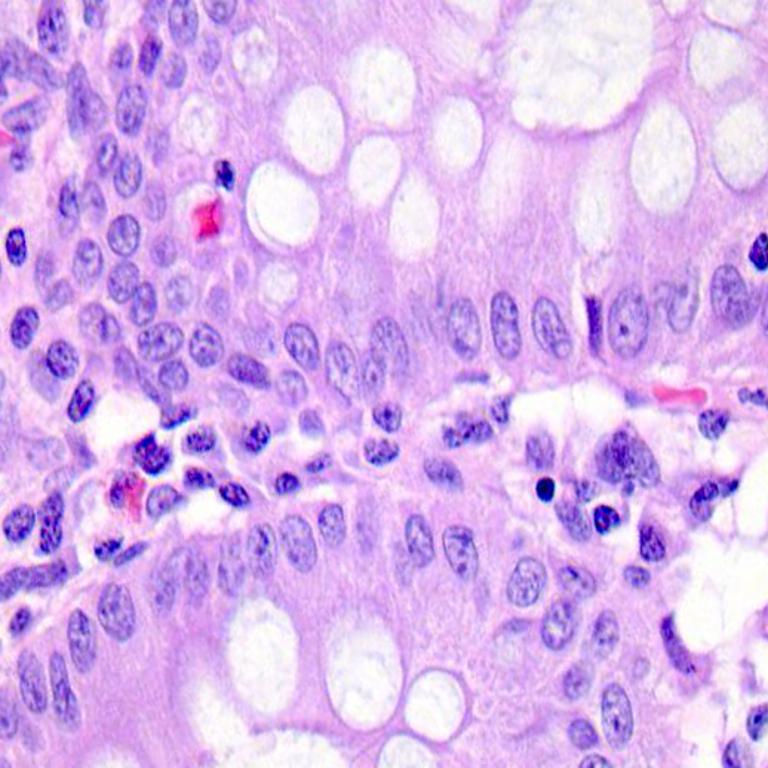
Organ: colon
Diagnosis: benign